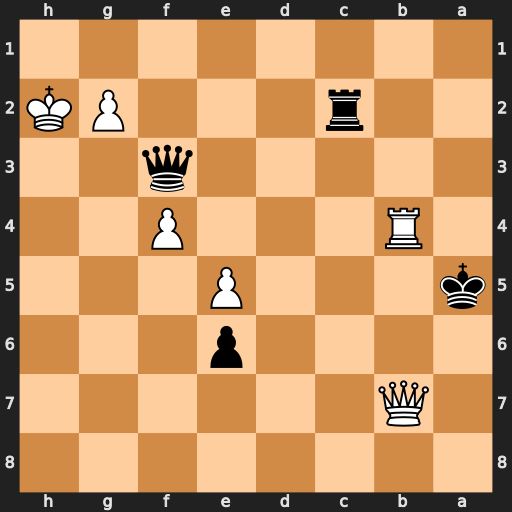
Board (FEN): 8/1Q6/4p3/k3P3/1R3P2/5q2/2r3PK/8
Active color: b
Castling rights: -
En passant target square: -
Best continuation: Rxg2+ Kh1 Qf1#